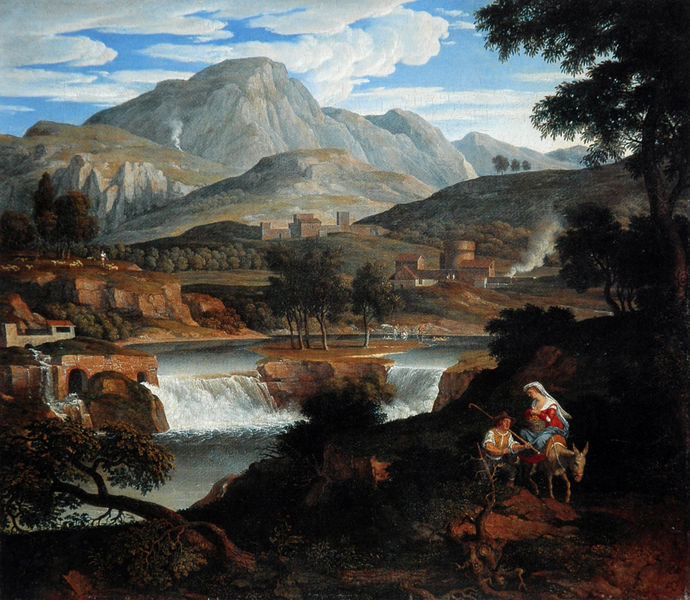
Titel: Wasserfälle bei Subiaco
Künstler: Joseph Anton Koch
Standort: Berlin
Institution: Staatliche Museen Preußischer Kulturbesitz, Nationalgalerie
Schlagwörter: baum, berg, blau, blätter, dunkel, felsen, gemälde, gestein, himmel, mann, wasser, weiß, wolken, bäume, fluss, grün, landschaft, menschen, see, stadt, ufer, äste, braun, frau, grau, hell, hut, kleid, licht, dach, gebäude, haus, rot, schleier, tiere, tuch, weg, wolke, haube, hemd, hose, öl, ast, bach, felder, horizont, häuser, hügel, natur, vieh, weide, gewässer, pfad, qualm, rauch, insel, gewand, mantel, familie, kind, klassizismus, mutter, paar, vater, ohren, wald, wasserfall, esel, stock, turm, bewölkt, himmelblau, reiten, ritt, sattel, kopfbedeckung, gischt, ruhe, italien, stab, abhang, schleppen, berge, fels, gebirge, gipfel, hang, steilhang, dorf, farbe, herde, idylle, rast, romantik, schaum, dampf, kopftuch, stufe, tiefe, schwanger, weste, klippe, flucht, ortschaft, kante, helligkeit, religion, findlinge, wurzel, wasserlauf, festung, mauerwerk, gefälle, knien, maultier, wurzeln, jesus, mittelalter, siedlung, himel, arkadien, heilig, maria, jerusalem, hirte, schaafe, rinsal, thal, bauten, josef, joseph, stäme, orte, speicher, ägypten, bauwerk, felsens, tein, dörfer, heilige familie, imposant, ortschaften, siedlungen, schleuse, flucht nach ägypten, sorf, wolkenband, gischts, wasserfälle, waserfall, abflusss, böschaung, chaum, felskante, hitenstab, profun, profund, siolo, landschaf, n, u, ilie